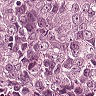
Metastatic tissue present: yes